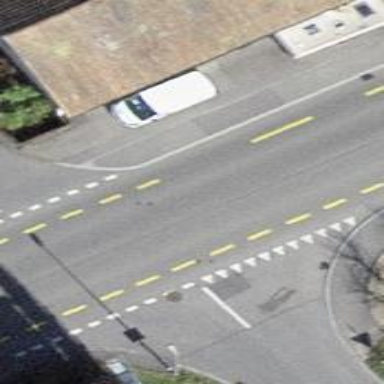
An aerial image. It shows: Primary highway with asphalt surface and designated lane for cyclists.